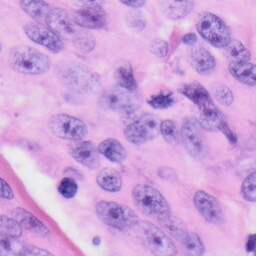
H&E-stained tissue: Skin